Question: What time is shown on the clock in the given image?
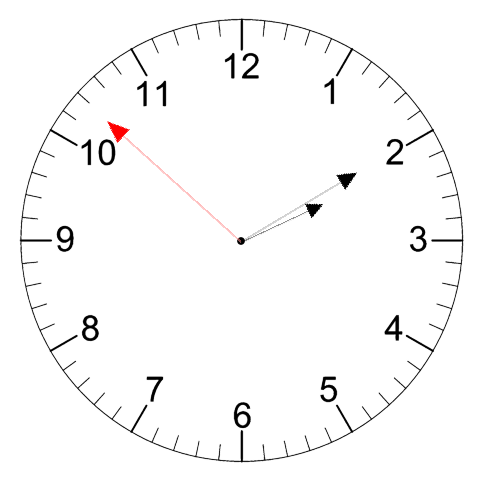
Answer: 02:09:52